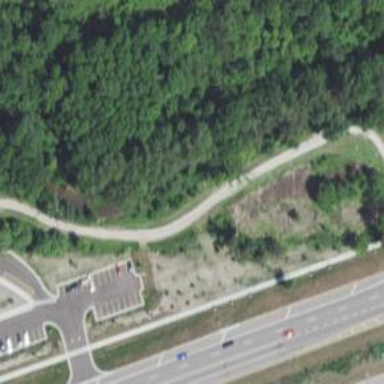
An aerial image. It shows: Excellent cycleway trail.